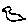
Label: bird